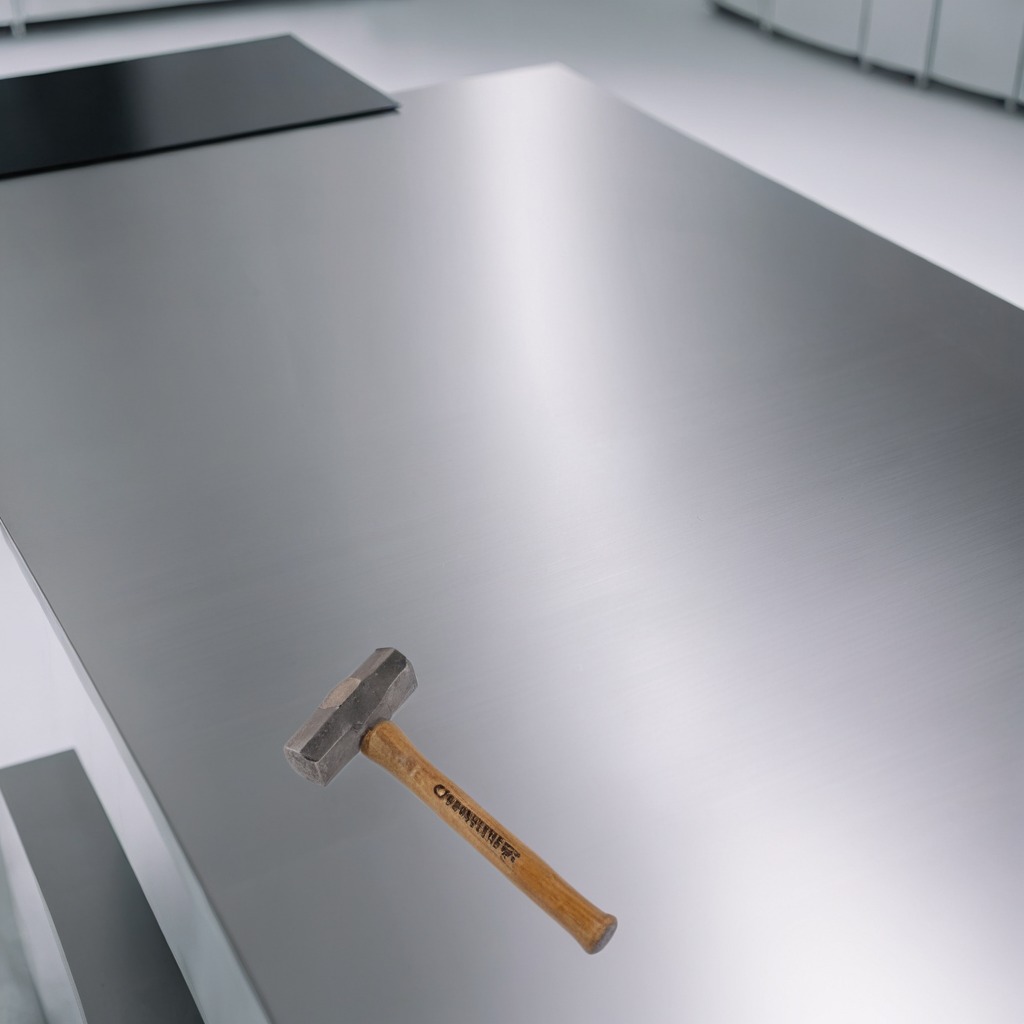
A hammer is lying on the stainless steel table.